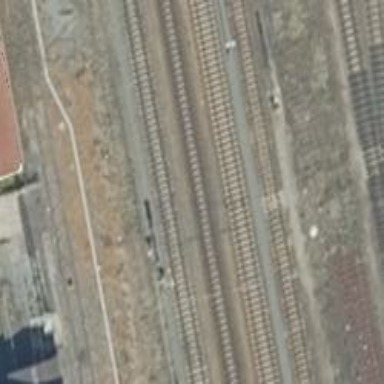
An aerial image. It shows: Railway signal.